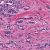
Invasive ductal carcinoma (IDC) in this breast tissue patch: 1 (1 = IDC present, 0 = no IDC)